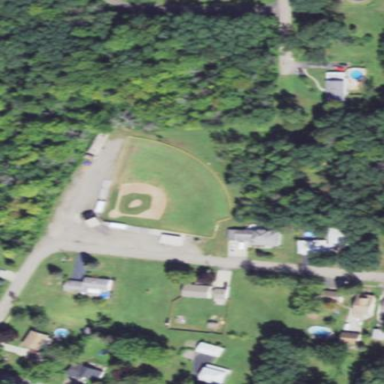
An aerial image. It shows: Baseball pitch for leisure land.